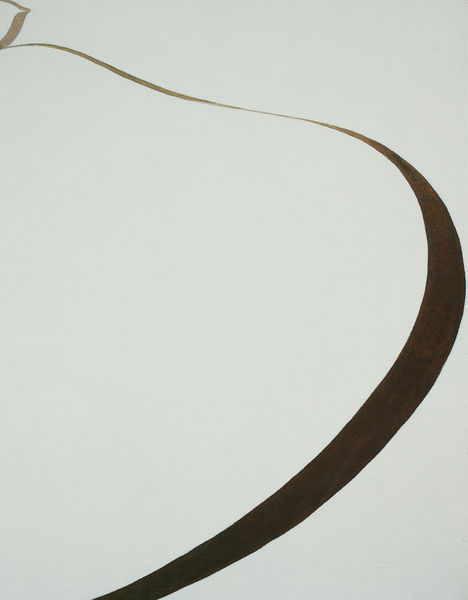
Titel: Winter Road I
Künstler: Georgia O'Keeffe
Institution: Im Besitz der Künstlerin
Schlagwörter: dunkel, braun, geschwungen, hell, schwarz, weiss, zeichnung, weg, malerei, band, kontrast, schwung, bogen, moderne, abstrakt, winter, spur, faden, segment, tusche, linie, schwarzweiss, kurve, figürlich, tuschzeichnung, kalligraphie, kalligrafie, o´keeffe, förmlich